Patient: sex M, age 67
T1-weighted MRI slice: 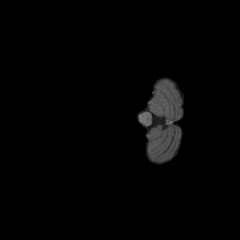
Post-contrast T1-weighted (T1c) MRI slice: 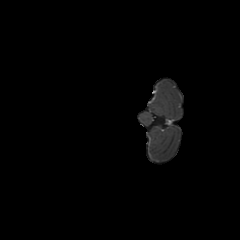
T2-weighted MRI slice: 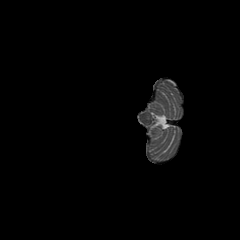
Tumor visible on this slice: no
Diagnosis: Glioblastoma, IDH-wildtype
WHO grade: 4